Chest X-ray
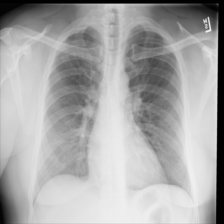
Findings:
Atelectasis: negative
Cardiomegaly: negative
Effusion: negative
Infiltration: negative
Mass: negative
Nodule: negative
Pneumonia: negative
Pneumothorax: negative
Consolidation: negative
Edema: negative
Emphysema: negative
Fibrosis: negative
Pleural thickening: negative
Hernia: negative